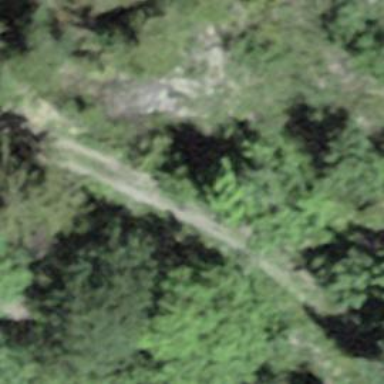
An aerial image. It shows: Unpaved track road.